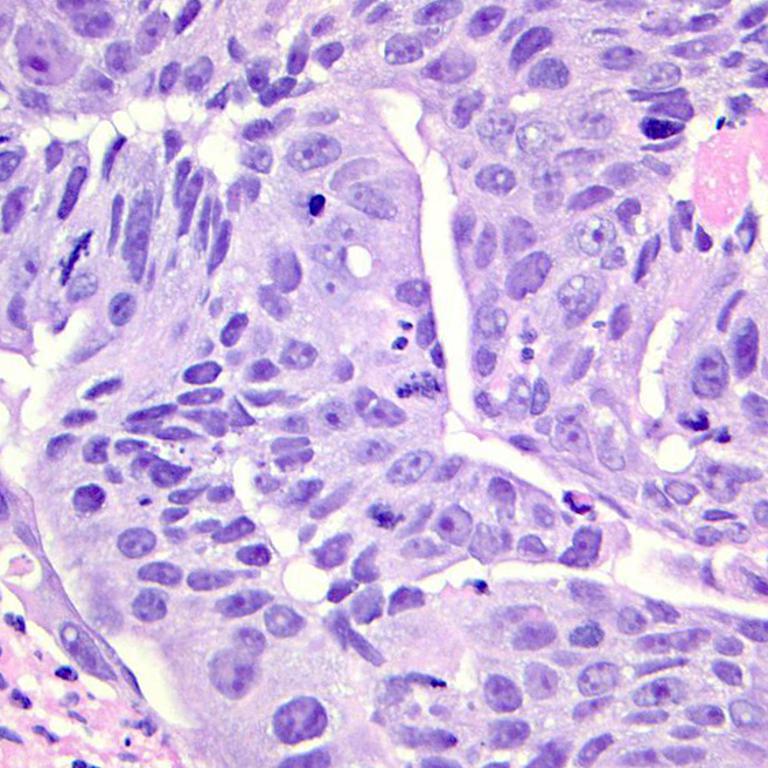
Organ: colon
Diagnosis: adenocarcinomas